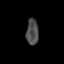
Tissue: lung
Cell type: Endothelial cells
Senescence score: 0.2318
Nuclear area (px): 312
Mean DAPI intensity: 75.478